Question: I have a dataframe that is the start and end times for a series of vectors. So we have a bunch of x vectors and y vectors and I want to compare the minimum distance between the 2 vectors. If two vectors have any overlapping parts then the min distance is 0 (in this application you can't have a negative distance).
Here's what the dataframe looks like (below is an easy way to grab it):
'''
x.start x.end y.start y.end
1 3 6 7 8
2 10 14 19 22
3 19 25 45 45
4 33 33 66 68
5 100 101 90 101
6 130 150 134 153
'''
So I want to go row by row on the x vectors and for each x vector compare it to all y vectors and find the minimum distance between the two.
Below I accomplish this with a nested 'for' loop but I need to repeat this many times with more vectors so speed counts. This is slow. What is the most efficient way to accomplish this task?
'''
## > out
## [1] 1 2 0 11 0 0
'''
I'd prefer to keep this in base R but if you have a faster way that is OS independent I'm open.
'''
dat <- data.frame(
x.start = c(3, 10, 19, 33, 100, 130),
x.end = c(6, 14, 25, 33, 101, 150),
y.start = c(7, 19, 45, 66, 90, 134),
y.end = c(8, 22, 45, 68, 101, 153)
)
'''
Note that looking at my answer below may provide better understanding of the task. I'll benchmark the results after a few competitors have risen.
Here is the desired output as a dataframe for easier comparison and understanding:
'''
min_dist x.start x.end y.start y.end
1 1 3 6 7 8
2 2 10 14 19 22
3 0 19 25 45 45
4 11 33 33 66 68
5 0 100 101 90 101
6 0 130 150 134 153
'''

So each of the red segments I'd like to know the minimum distance to the closest y vector (blue segments); though I see the x vector 33:33 and the y vector 45:45 don't show up but I think this gives a visual depiction of the problem.
'''
Unit: microseconds
expr min lq median uq max neval
GEEKTRADER() <PHONE>.<PHONE>.<PHONE>.214 68297.171 5000
TRINKER() <PHONE>.<PHONE>.<PHONE>.985 63619.596 5000
RICARDO_OPT1() <PHONE>.<PHONE>.<PHONE>.952 156400.446 5000
RICARDO_OPT2() <PHONE>.<PHONE>.<PHONE>.564 70200.949 5000
FOTNELTON() 437.576 462.767 473.963 486.091 6109.724 5000
FOTNELTON_EDIT() 356.871 379.730 390.460 402.122 3576.174 5000
RICARDO_SIMPLE_ANS() 801.444 842.496 855.091 870.952 3923.715 5000
ALEXIS() 343.343 385.328 397.923 408.652 4169.093 5000
'''
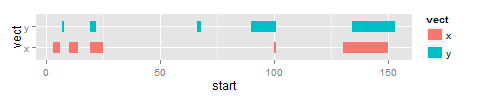
Answer: I think the easiest and possibly fastest way to do it is as follows:
'''
apply(dat, 1, function(d) {
overlap <- (dat$y.end >= d[1] & dat$y.end <= d[2]) |
(dat$y.start >= d[1] & dat$y.start <= d[2])
if (any(overlap)) 0
else min(abs(c(d[1] - dat$y.end[!overlap], dat$y.start[!overlap] - d[2])))
})
'''
'overlap' can be much simpler:
'''
apply(dat, 1, function(d) {
overlap <- dat$y.end >= d[1] & dat$y.start <= d[2]
if (any(overlap)) 0
else min(abs(c(d[1] - dat$y.end[!overlap], dat$y.start[!overlap] - d[2])))
})
'''